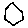
Label: hexagon